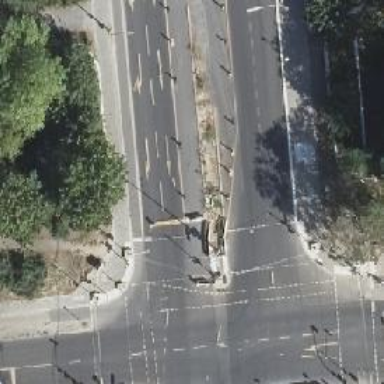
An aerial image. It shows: Crossing with traffic signals.